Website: home-depot
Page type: account-selection
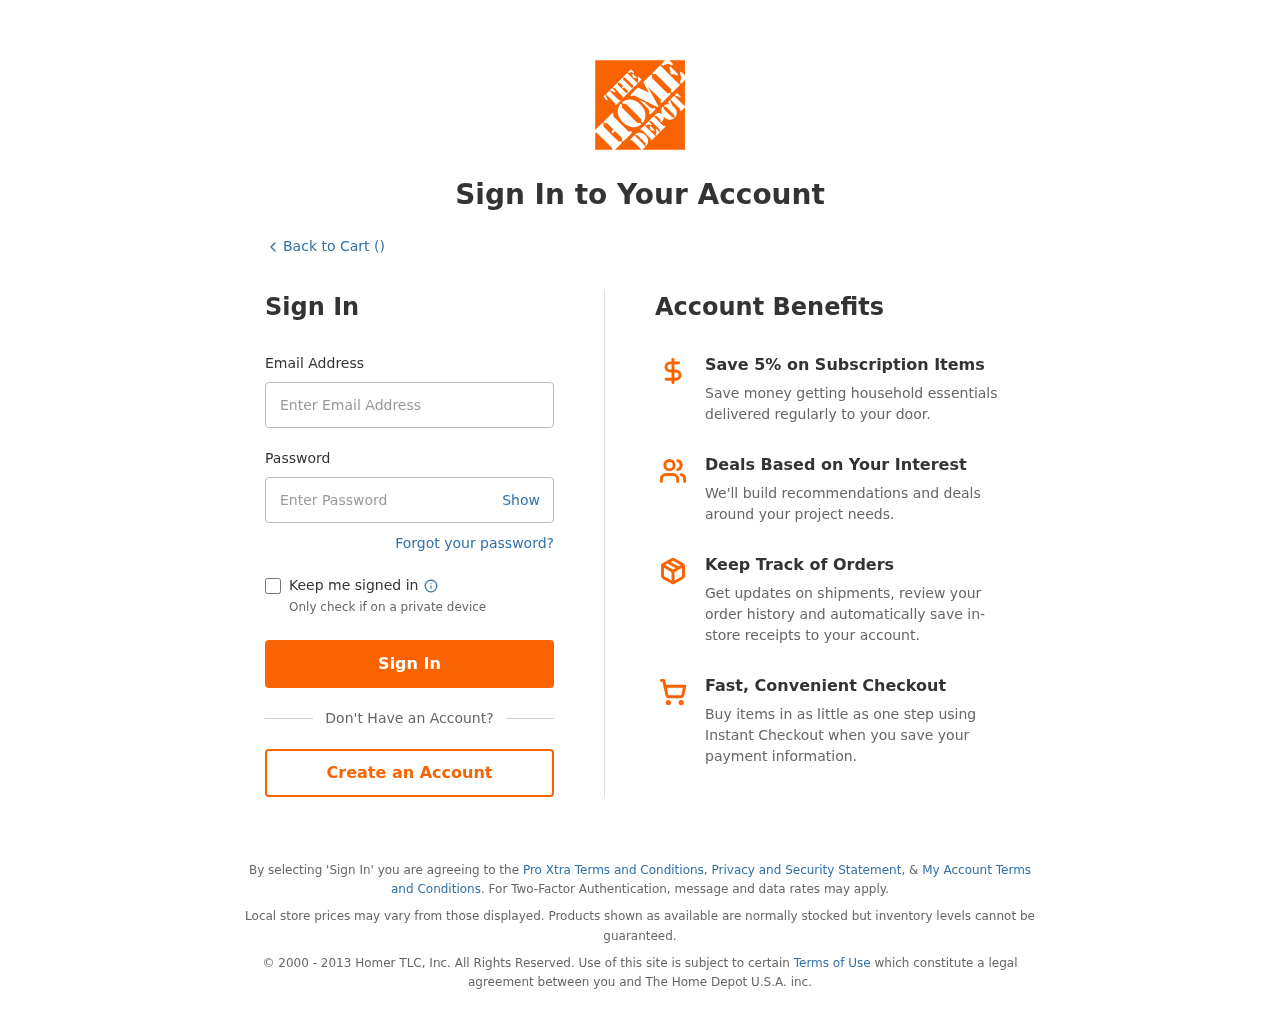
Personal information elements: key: PII_LOGIN_USERNAME
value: theresa.fernandez